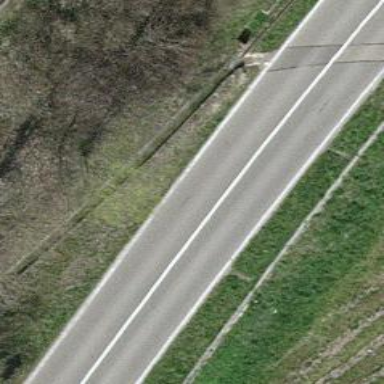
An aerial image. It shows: Primary highway.